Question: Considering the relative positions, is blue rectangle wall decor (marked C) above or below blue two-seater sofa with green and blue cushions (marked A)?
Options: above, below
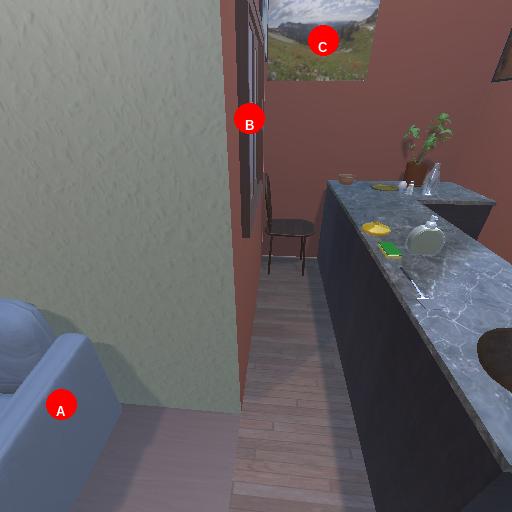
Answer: above